Question: '''
#0 int._handleFormatError (dart:core-patch/integers_patch.dart:129:7)
#1 int.parse (dart:core-patch/integers_patch.dart:55:14)
#2 minSdk (package:flutter_launcher_icons/android.dart:309:18)
#3 createIconsFromConfig (package:flutter_launcher_icons/main.dart:94:47)
#4 createIconsFromArguments (package:flutter_launcher_icons/main.dart:60:7)
#5 main (file:///C:/src/flutter/.pub-cache/hosted/pub.dartlang.org/flutter_launcher_icons-0.9.2/bin/main.dart:6:26)
#6 _delayEntrypointInvocation.<anonymous closure> (dart:isolate-patch/isolate_patch.dart:295:32)
#7 _RawReceivePortImpl._handleMessage (dart:isolate-patch/isolate_patch.dart:192:12)
pub finished with exit code 255
'''

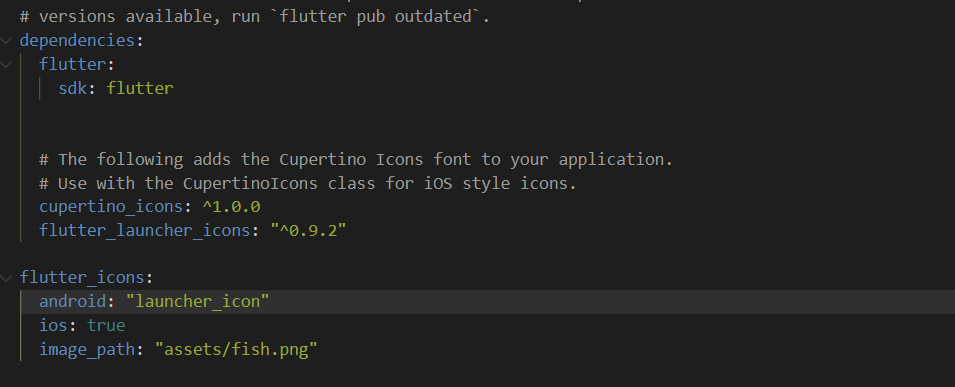
Answer: I faced similar issue . I resolved it by changing following properties in android/app/build.gradle
'''
minSdkVersion flutter.minSdkVersion
targetSdkVersion flutter.targetSdkVersion
'''
'''
minSdkVersion 26
targetSdkVersion 32
'''